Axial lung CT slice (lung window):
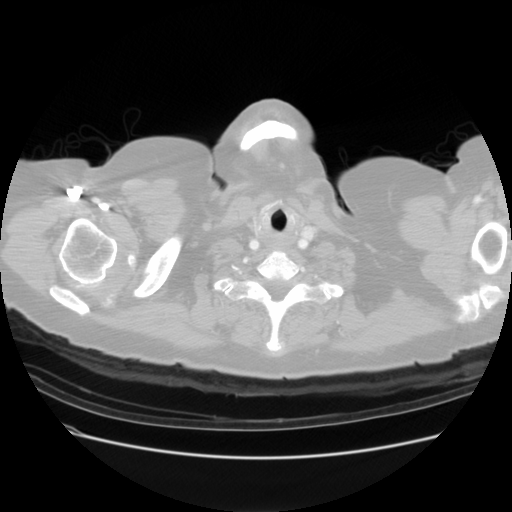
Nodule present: no